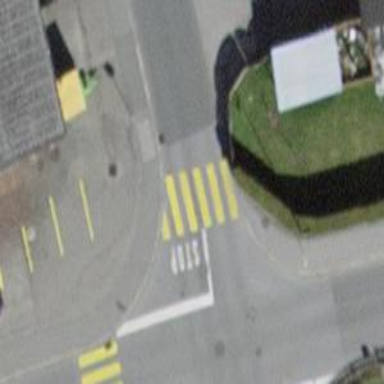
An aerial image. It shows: Marked crossing with zebra stripes on the road.